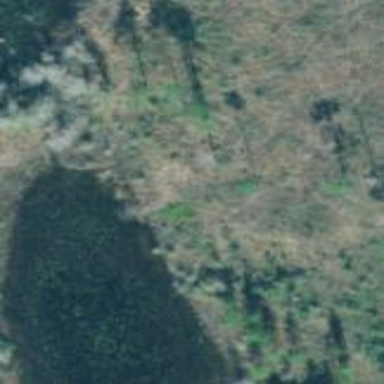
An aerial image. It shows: Marsh wetland.